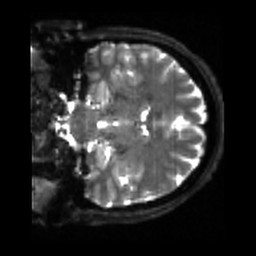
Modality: sbref
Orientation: coronal
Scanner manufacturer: siemens
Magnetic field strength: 3 T
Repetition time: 4 s
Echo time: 0.0594 s